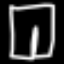
Label: pants